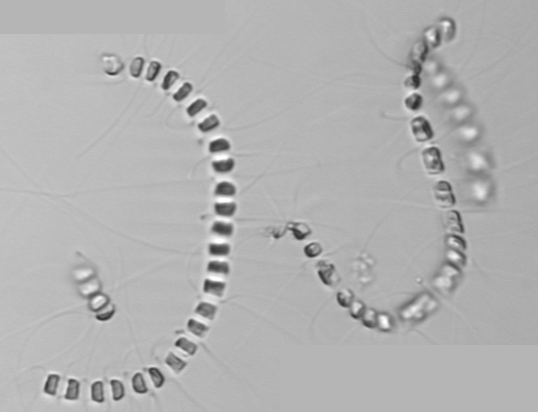
Label: Chaetoceros_socialis